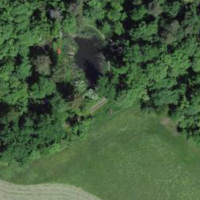
EUNIS habitat code: 41
Species observed at this site:
Corvus corone
Lemna minor
Cyanistes caeruleus
Alcedo atthis
Dendrocopos major
Turdus merula
Chroicocephalus ridibundus
Phylloscopus collybita
Ceratophyllum submersum
Colchicum autumnale
Parus major
Mergus merganser
Garrulus glandarius
Picus viridis